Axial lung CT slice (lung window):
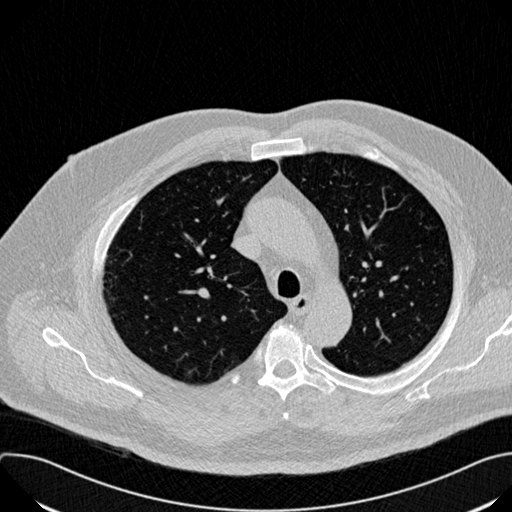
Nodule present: no